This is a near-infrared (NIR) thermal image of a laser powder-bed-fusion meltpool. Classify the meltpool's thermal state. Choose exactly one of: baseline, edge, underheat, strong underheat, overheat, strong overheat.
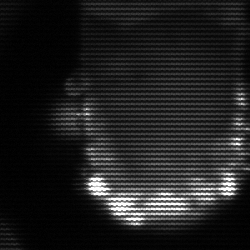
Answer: baseline